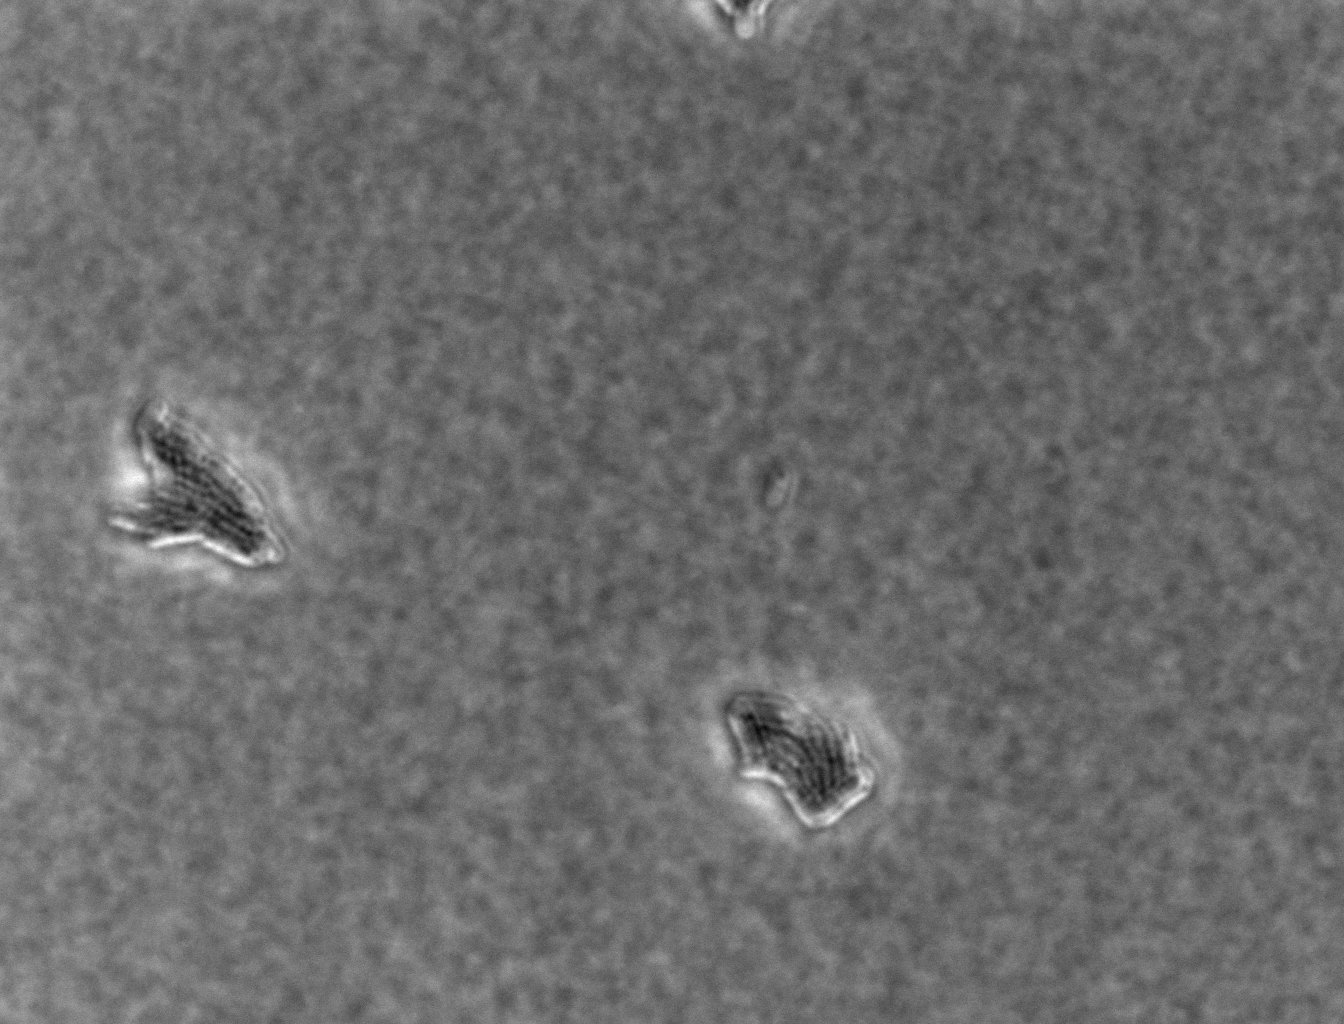
Defocused phase contrast microscopy, 60x objective, 3 h incubation